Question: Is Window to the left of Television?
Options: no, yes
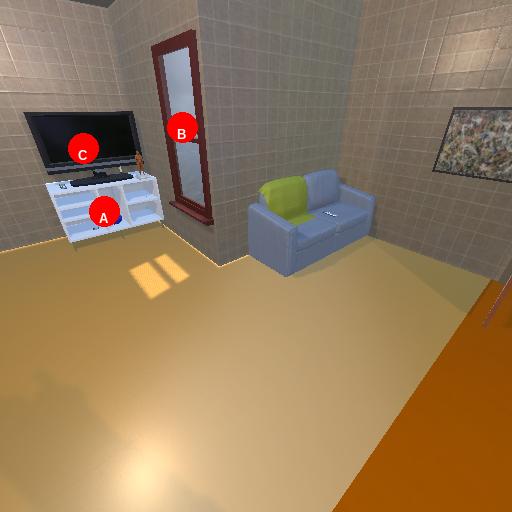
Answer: no